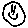
Label: smiley face